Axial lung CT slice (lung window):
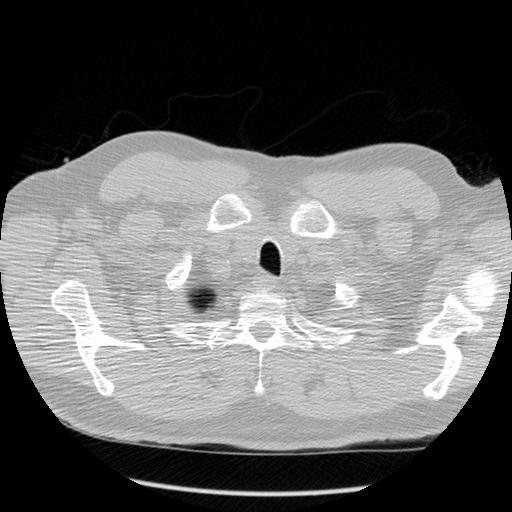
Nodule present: no